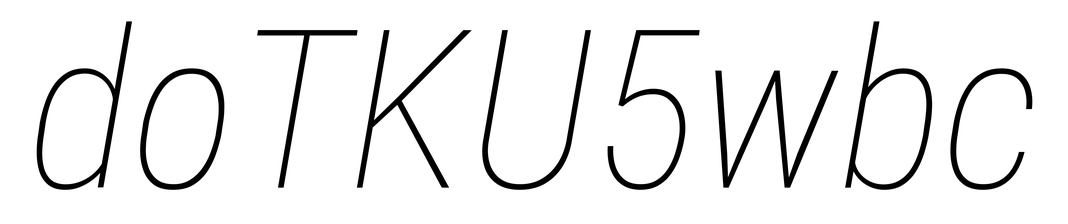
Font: Roboto-Italic_Condensed_Thin_Italic